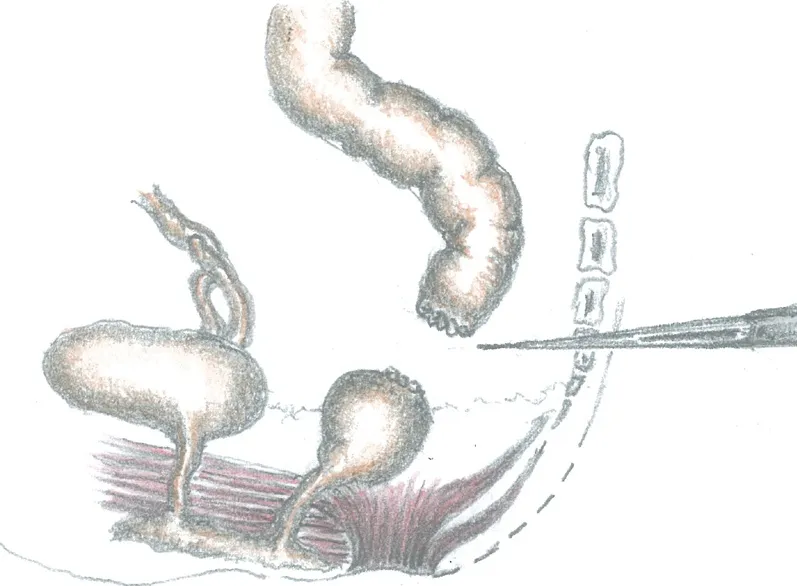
Sigmoid colon surgically separated from the dilated rectum.
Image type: radiology (ct)